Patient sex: F
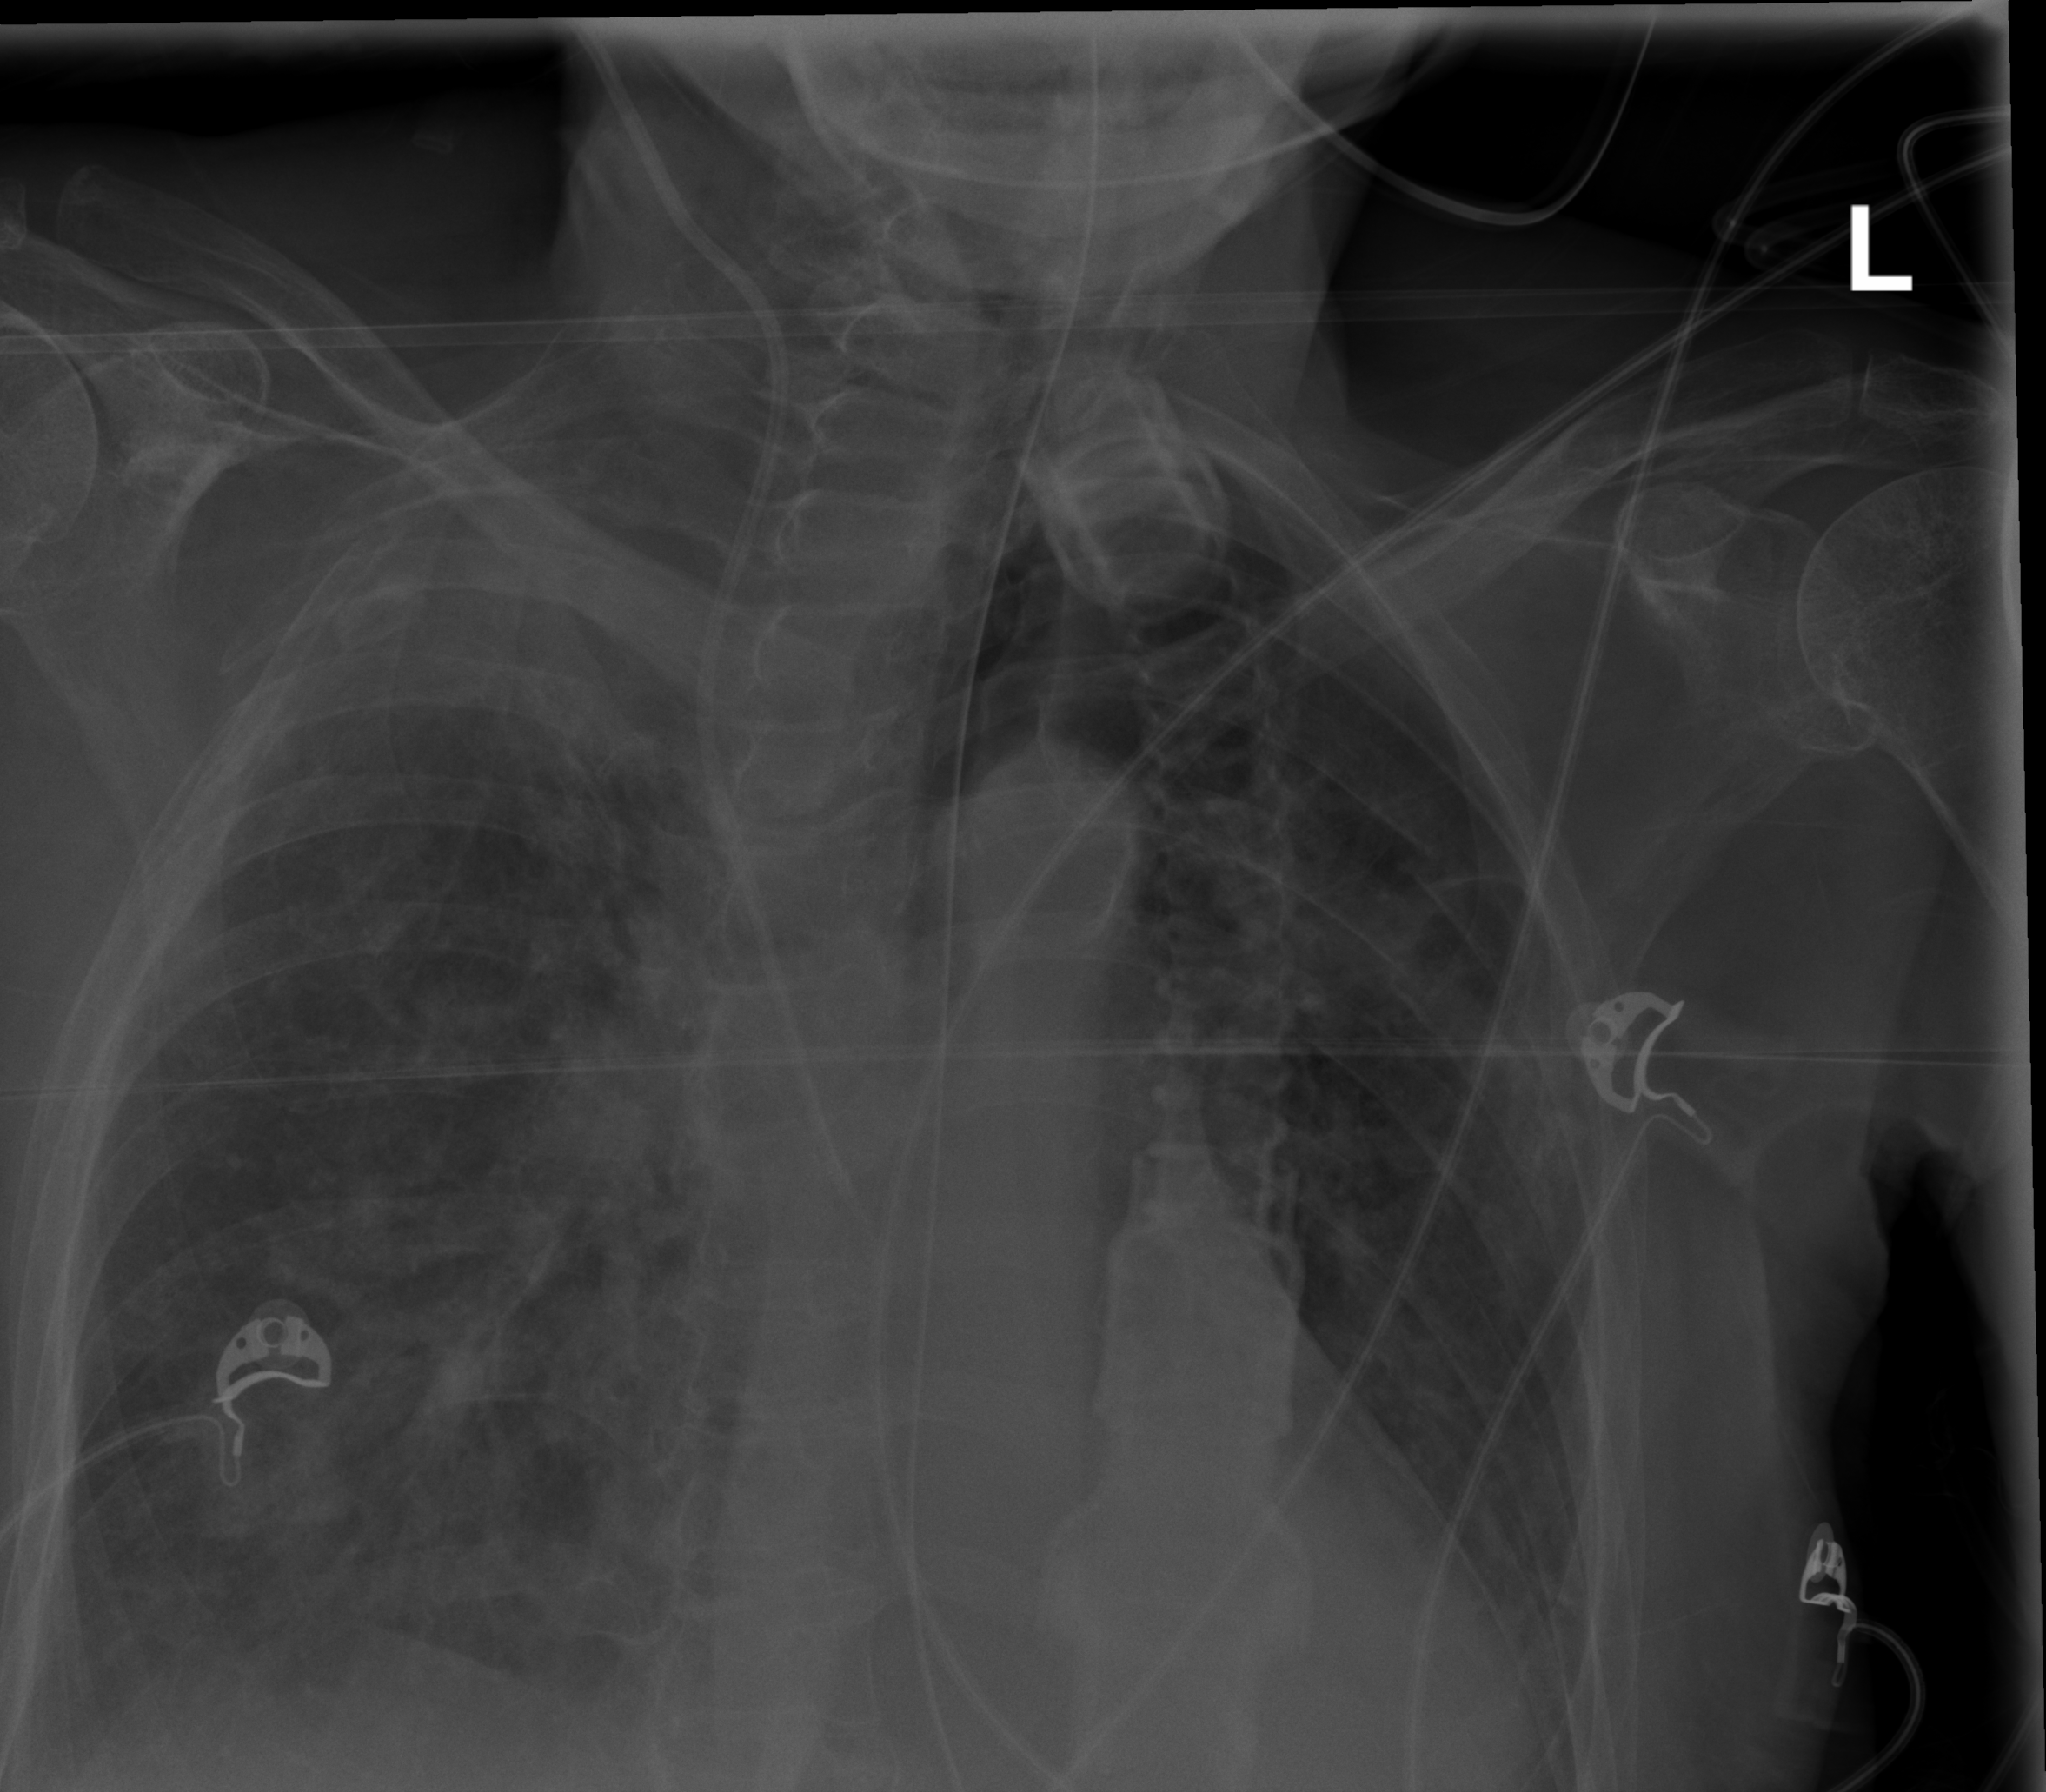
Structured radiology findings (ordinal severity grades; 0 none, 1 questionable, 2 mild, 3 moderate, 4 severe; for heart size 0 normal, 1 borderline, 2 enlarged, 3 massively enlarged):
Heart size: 0
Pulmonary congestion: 0
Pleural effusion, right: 2
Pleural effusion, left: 0
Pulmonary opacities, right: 2
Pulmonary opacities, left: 0
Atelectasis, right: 3
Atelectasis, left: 0